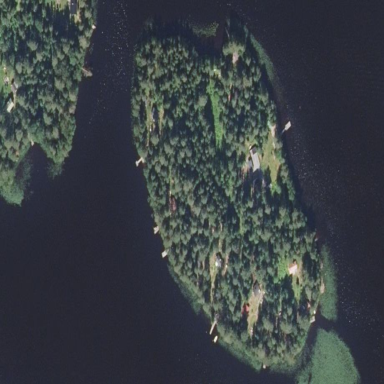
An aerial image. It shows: Islet surrounded by woodland.